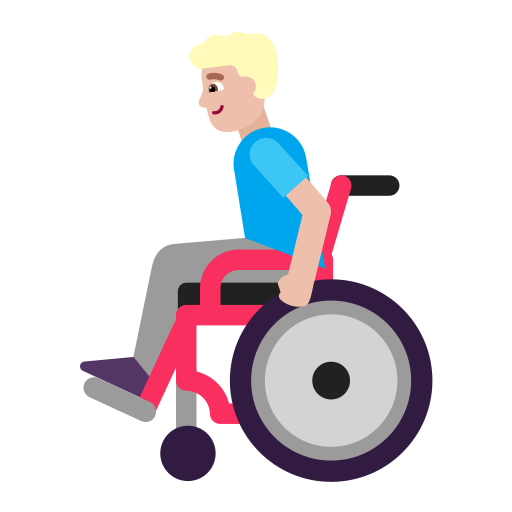
man in manual wheelchair flat  light